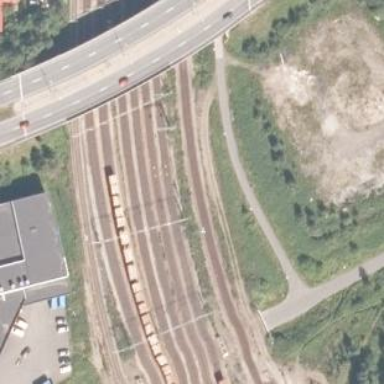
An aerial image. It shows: Rail siding with electrified contact lines.